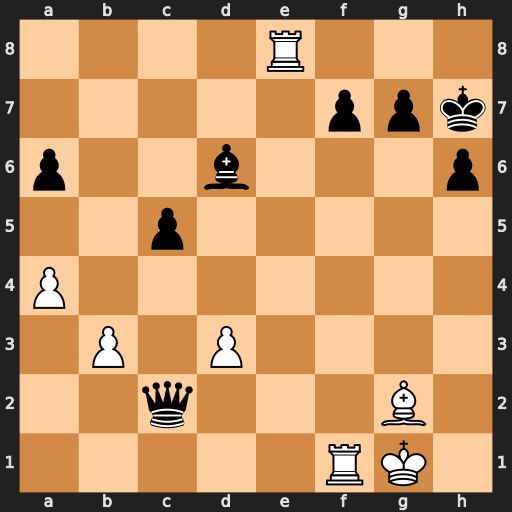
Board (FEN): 4R3/5ppk/p2b3p/2p5/P7/1P1P4/2q3B1/5RK1
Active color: w
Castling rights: -
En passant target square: -
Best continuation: Be4+ f5 Rxf5